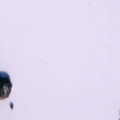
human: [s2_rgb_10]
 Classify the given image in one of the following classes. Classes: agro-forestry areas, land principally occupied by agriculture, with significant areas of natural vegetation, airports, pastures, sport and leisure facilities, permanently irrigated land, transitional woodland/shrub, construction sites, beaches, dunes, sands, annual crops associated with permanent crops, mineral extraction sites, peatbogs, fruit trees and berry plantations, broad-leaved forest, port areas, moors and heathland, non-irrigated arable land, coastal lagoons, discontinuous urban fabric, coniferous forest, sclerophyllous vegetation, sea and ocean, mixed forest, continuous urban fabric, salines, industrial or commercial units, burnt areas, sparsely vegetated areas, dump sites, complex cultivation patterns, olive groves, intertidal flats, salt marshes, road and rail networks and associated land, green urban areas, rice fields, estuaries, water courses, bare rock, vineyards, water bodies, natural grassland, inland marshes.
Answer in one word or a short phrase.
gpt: water bodies